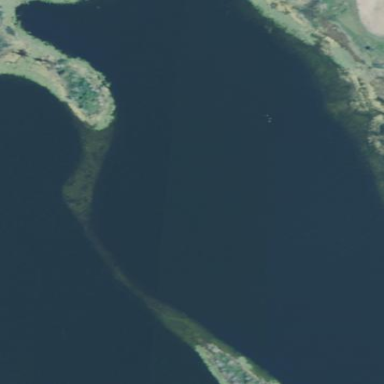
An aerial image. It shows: Serene lake.